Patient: sex M, age 61
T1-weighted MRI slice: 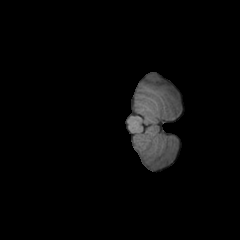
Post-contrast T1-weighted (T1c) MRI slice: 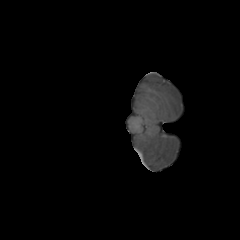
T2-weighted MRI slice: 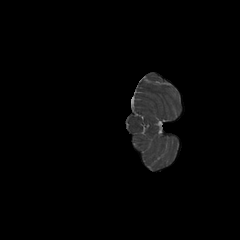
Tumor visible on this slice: no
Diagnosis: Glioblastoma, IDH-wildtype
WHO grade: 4